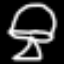
Label: mushroom